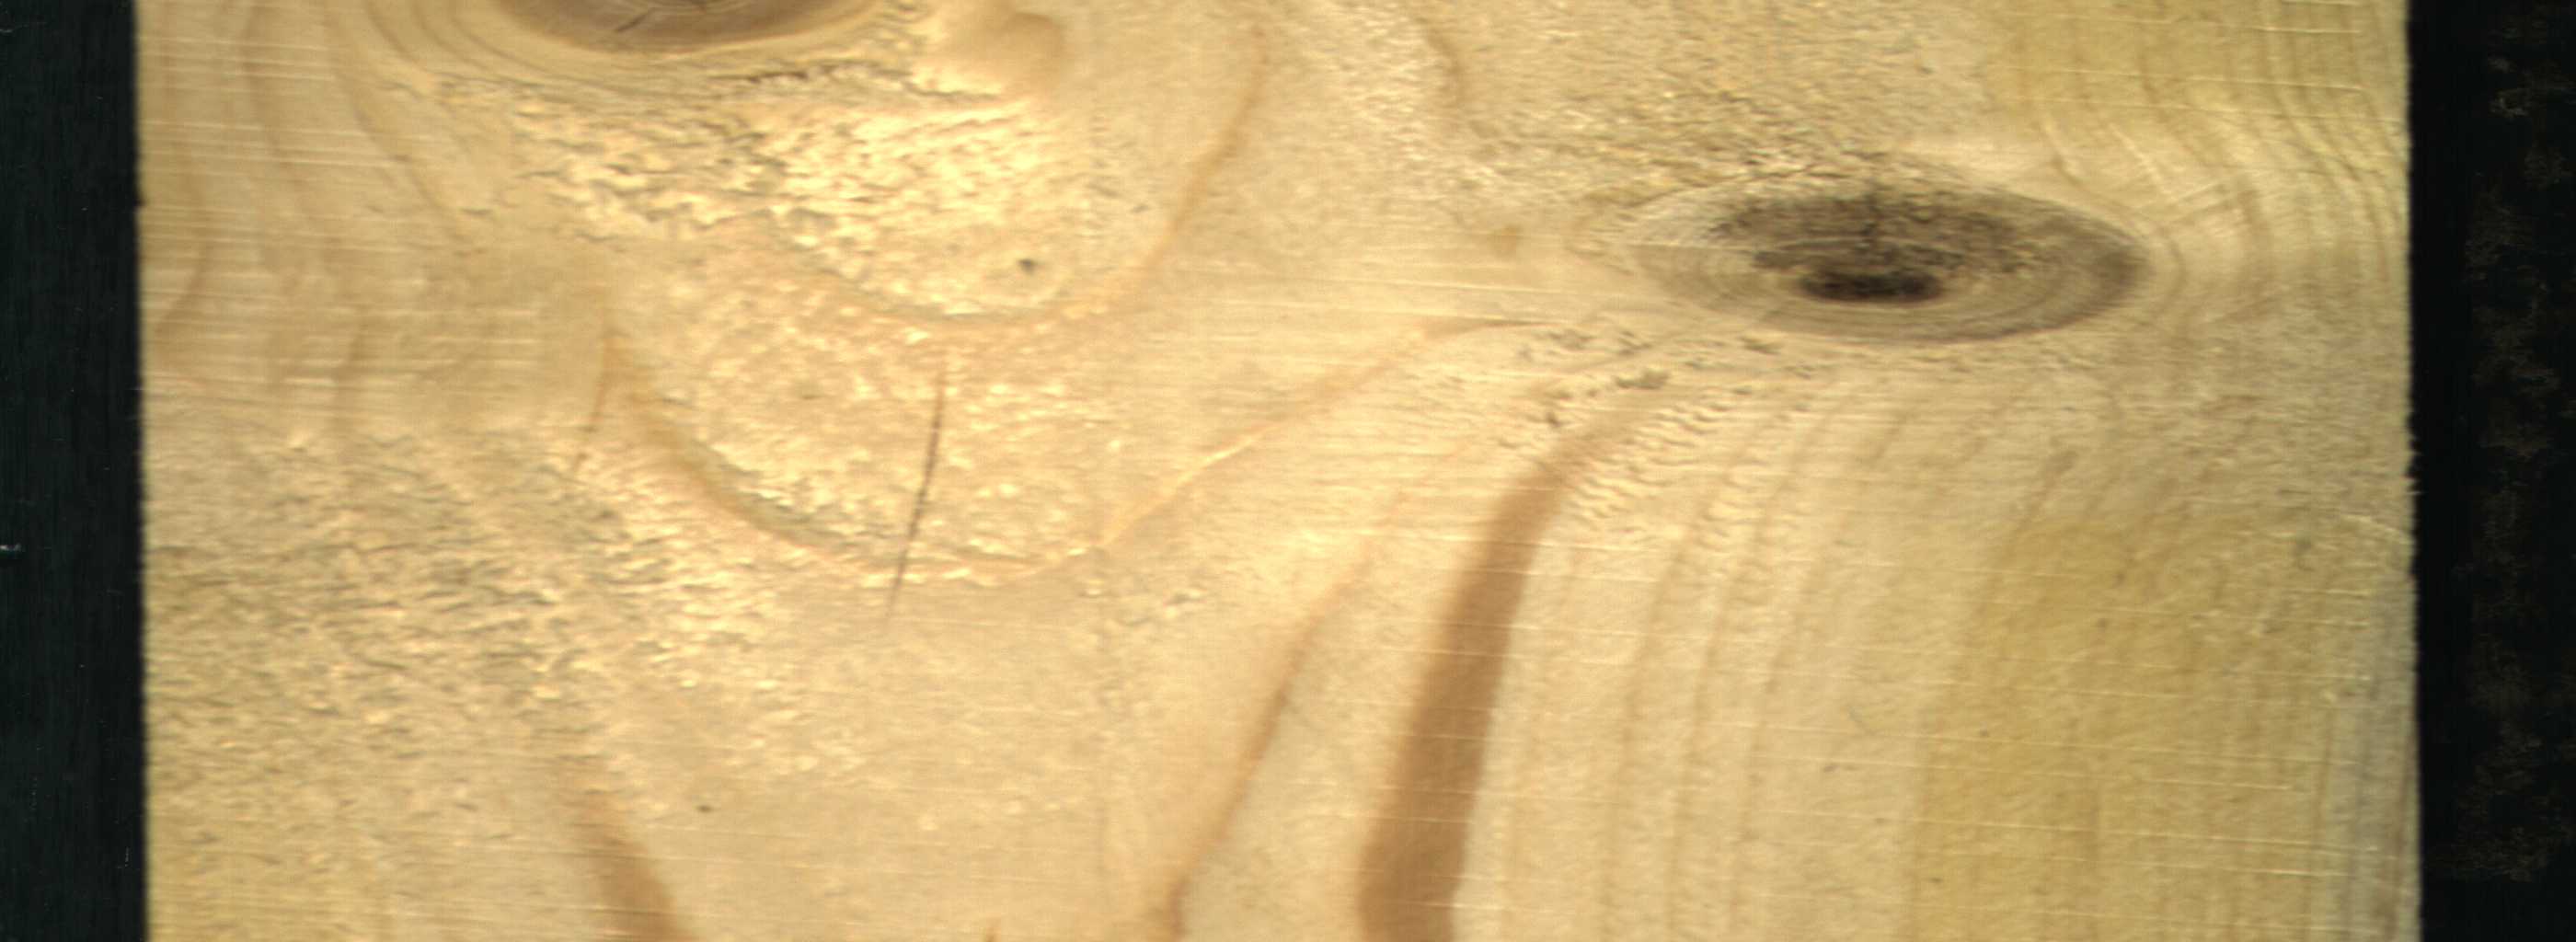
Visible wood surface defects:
Quartzity
Crack
knot_with_crack
knot_with_crack